Question: I am attempting to access the Date Last Saved of an using PowerShell. It is in the details page and is more of a hidden attribute of the file. Pic attached for reference.

EDIT: Thank you for the help. Both solutions work but I am in a constricted language mode so I can't use them :(
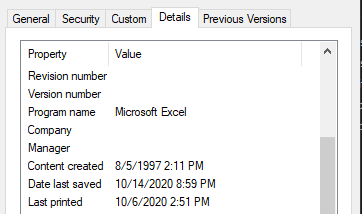
Answer: Went down a bit of a rabbit hole for this one but I found the below.
The attribute is not part of the file properties. It is part of the worksheets properties (as are many attributes).
Full credit goes to Ed Wilson and Craig Liebendorfer, Scripting Guys - <URL>
'''
$excel = New-Object -ComObject Excel.Application
$excel.Visible = $false
$workbook = $excel.Workbooks.Open("C: emp\Test.xlsx")
$binding = "System.Reflection.BindingFlags" -as [type]
Foreach($property in $workbook.BuiltInDocumentProperties){
if ([System.__ComObject].invokemember("name",$binding::GetProperty,$null,$property,$null) -eq "Last save time"){
[System.__ComObject].invokemember("value",$binding::GetProperty,$null,$property,$null)
}
}
$excel.quit()
'''